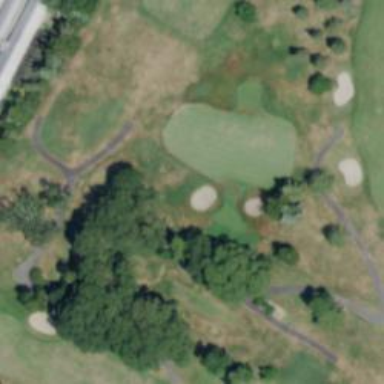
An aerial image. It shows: Green golf area with grass land use.